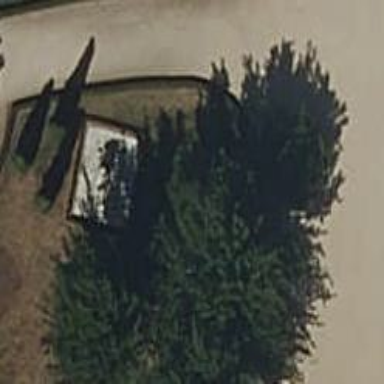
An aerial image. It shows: Historic memorial.